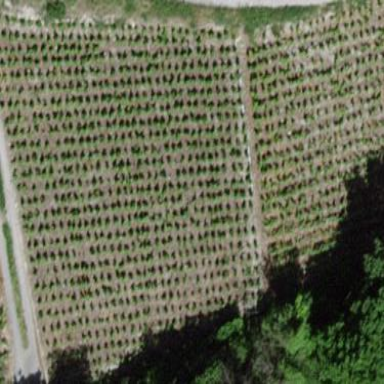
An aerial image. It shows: Vineyard where grapes are grown.